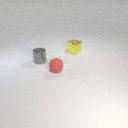
small yellow metal cube to the right of small gray metal cylinder